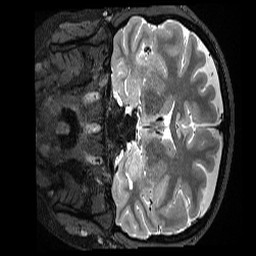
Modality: T2w
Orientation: coronal
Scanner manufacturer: siemens
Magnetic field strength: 3 T
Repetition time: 3.2 s
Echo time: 0.563 s